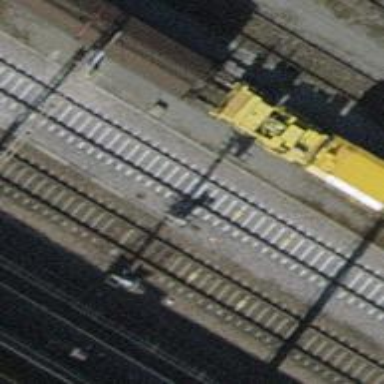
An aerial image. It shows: Railway signal.